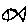
Label: fish